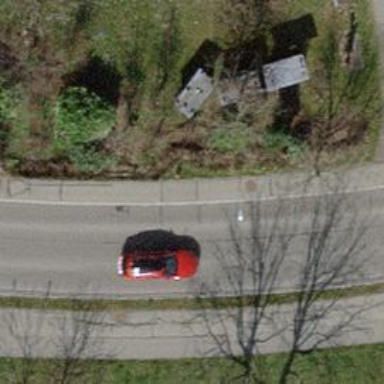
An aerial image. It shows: Asphalt footway.